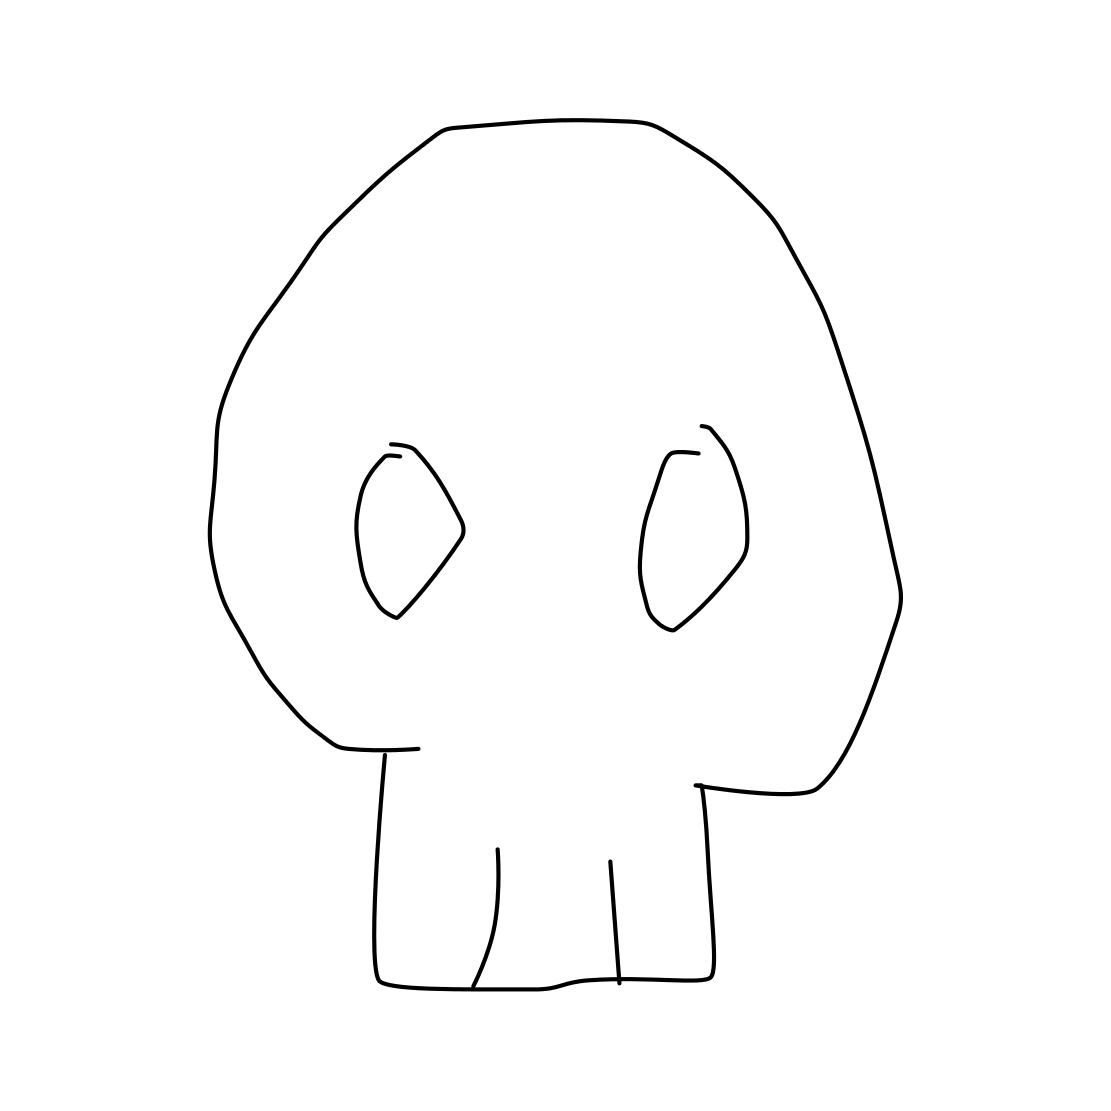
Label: skull